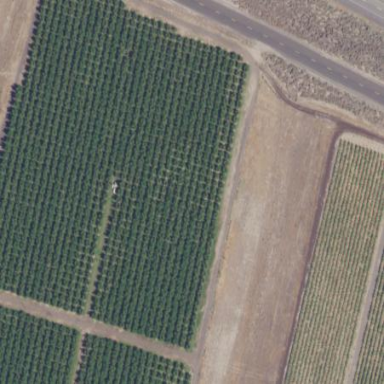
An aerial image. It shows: Orchard.